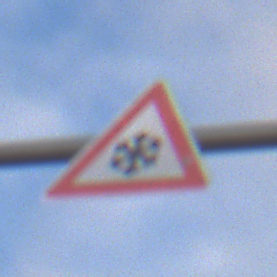
Verkehrszeichen: SchneeOderEisglaette
Umgebung: Outdoor, Suburban
Tageszeit: SunriseSunset
Wetter: PartlyCloudy
Licht: Natural
Jahreszeit: NotSpecified
Kontrast: LowContrast